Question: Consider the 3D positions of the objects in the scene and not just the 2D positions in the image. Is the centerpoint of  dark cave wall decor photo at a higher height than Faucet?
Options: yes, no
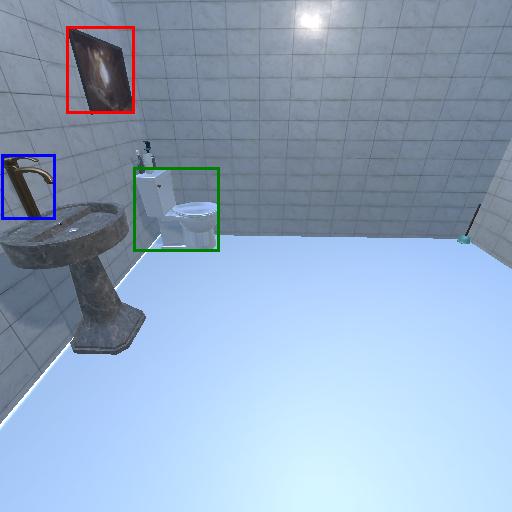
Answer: yes